RGB frame:
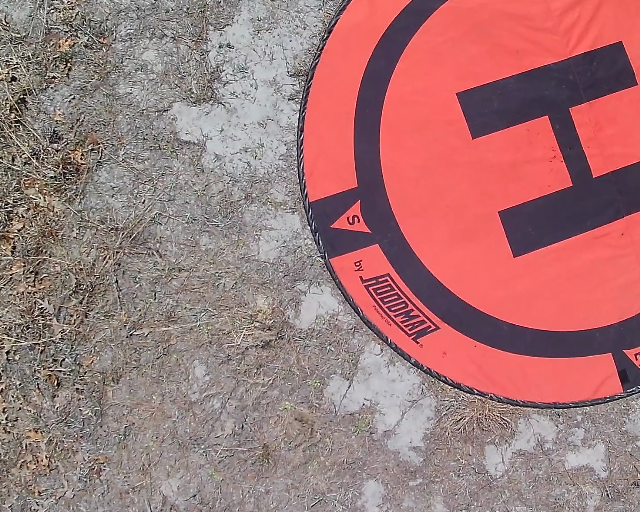
Thermal frame:
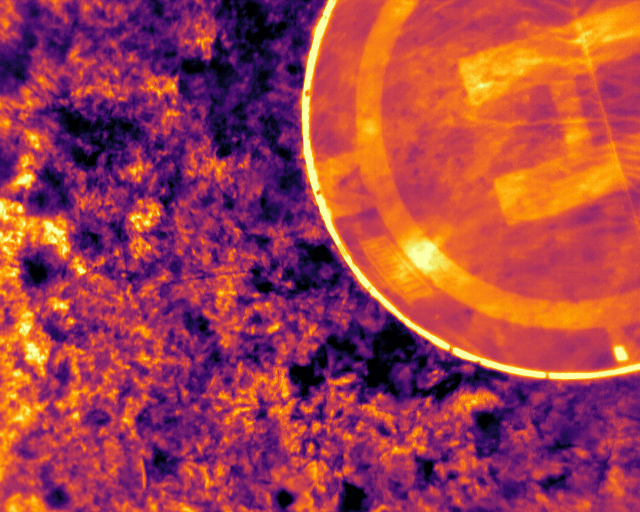
Captured: 2026-02-26 02:33:37
Pixels at or above 80 °C: 0 (fraction of frame: 0)